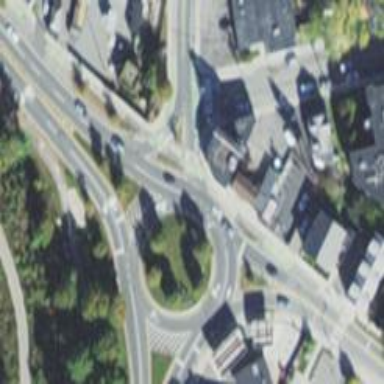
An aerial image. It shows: Roundabout on trunk highway.